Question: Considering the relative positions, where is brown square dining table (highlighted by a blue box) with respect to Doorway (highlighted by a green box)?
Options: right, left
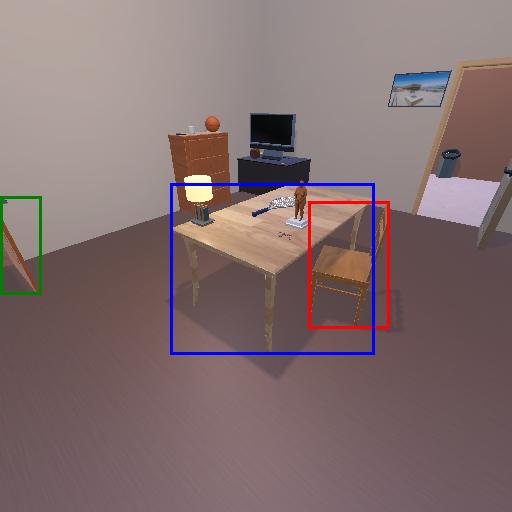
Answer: right